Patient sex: F
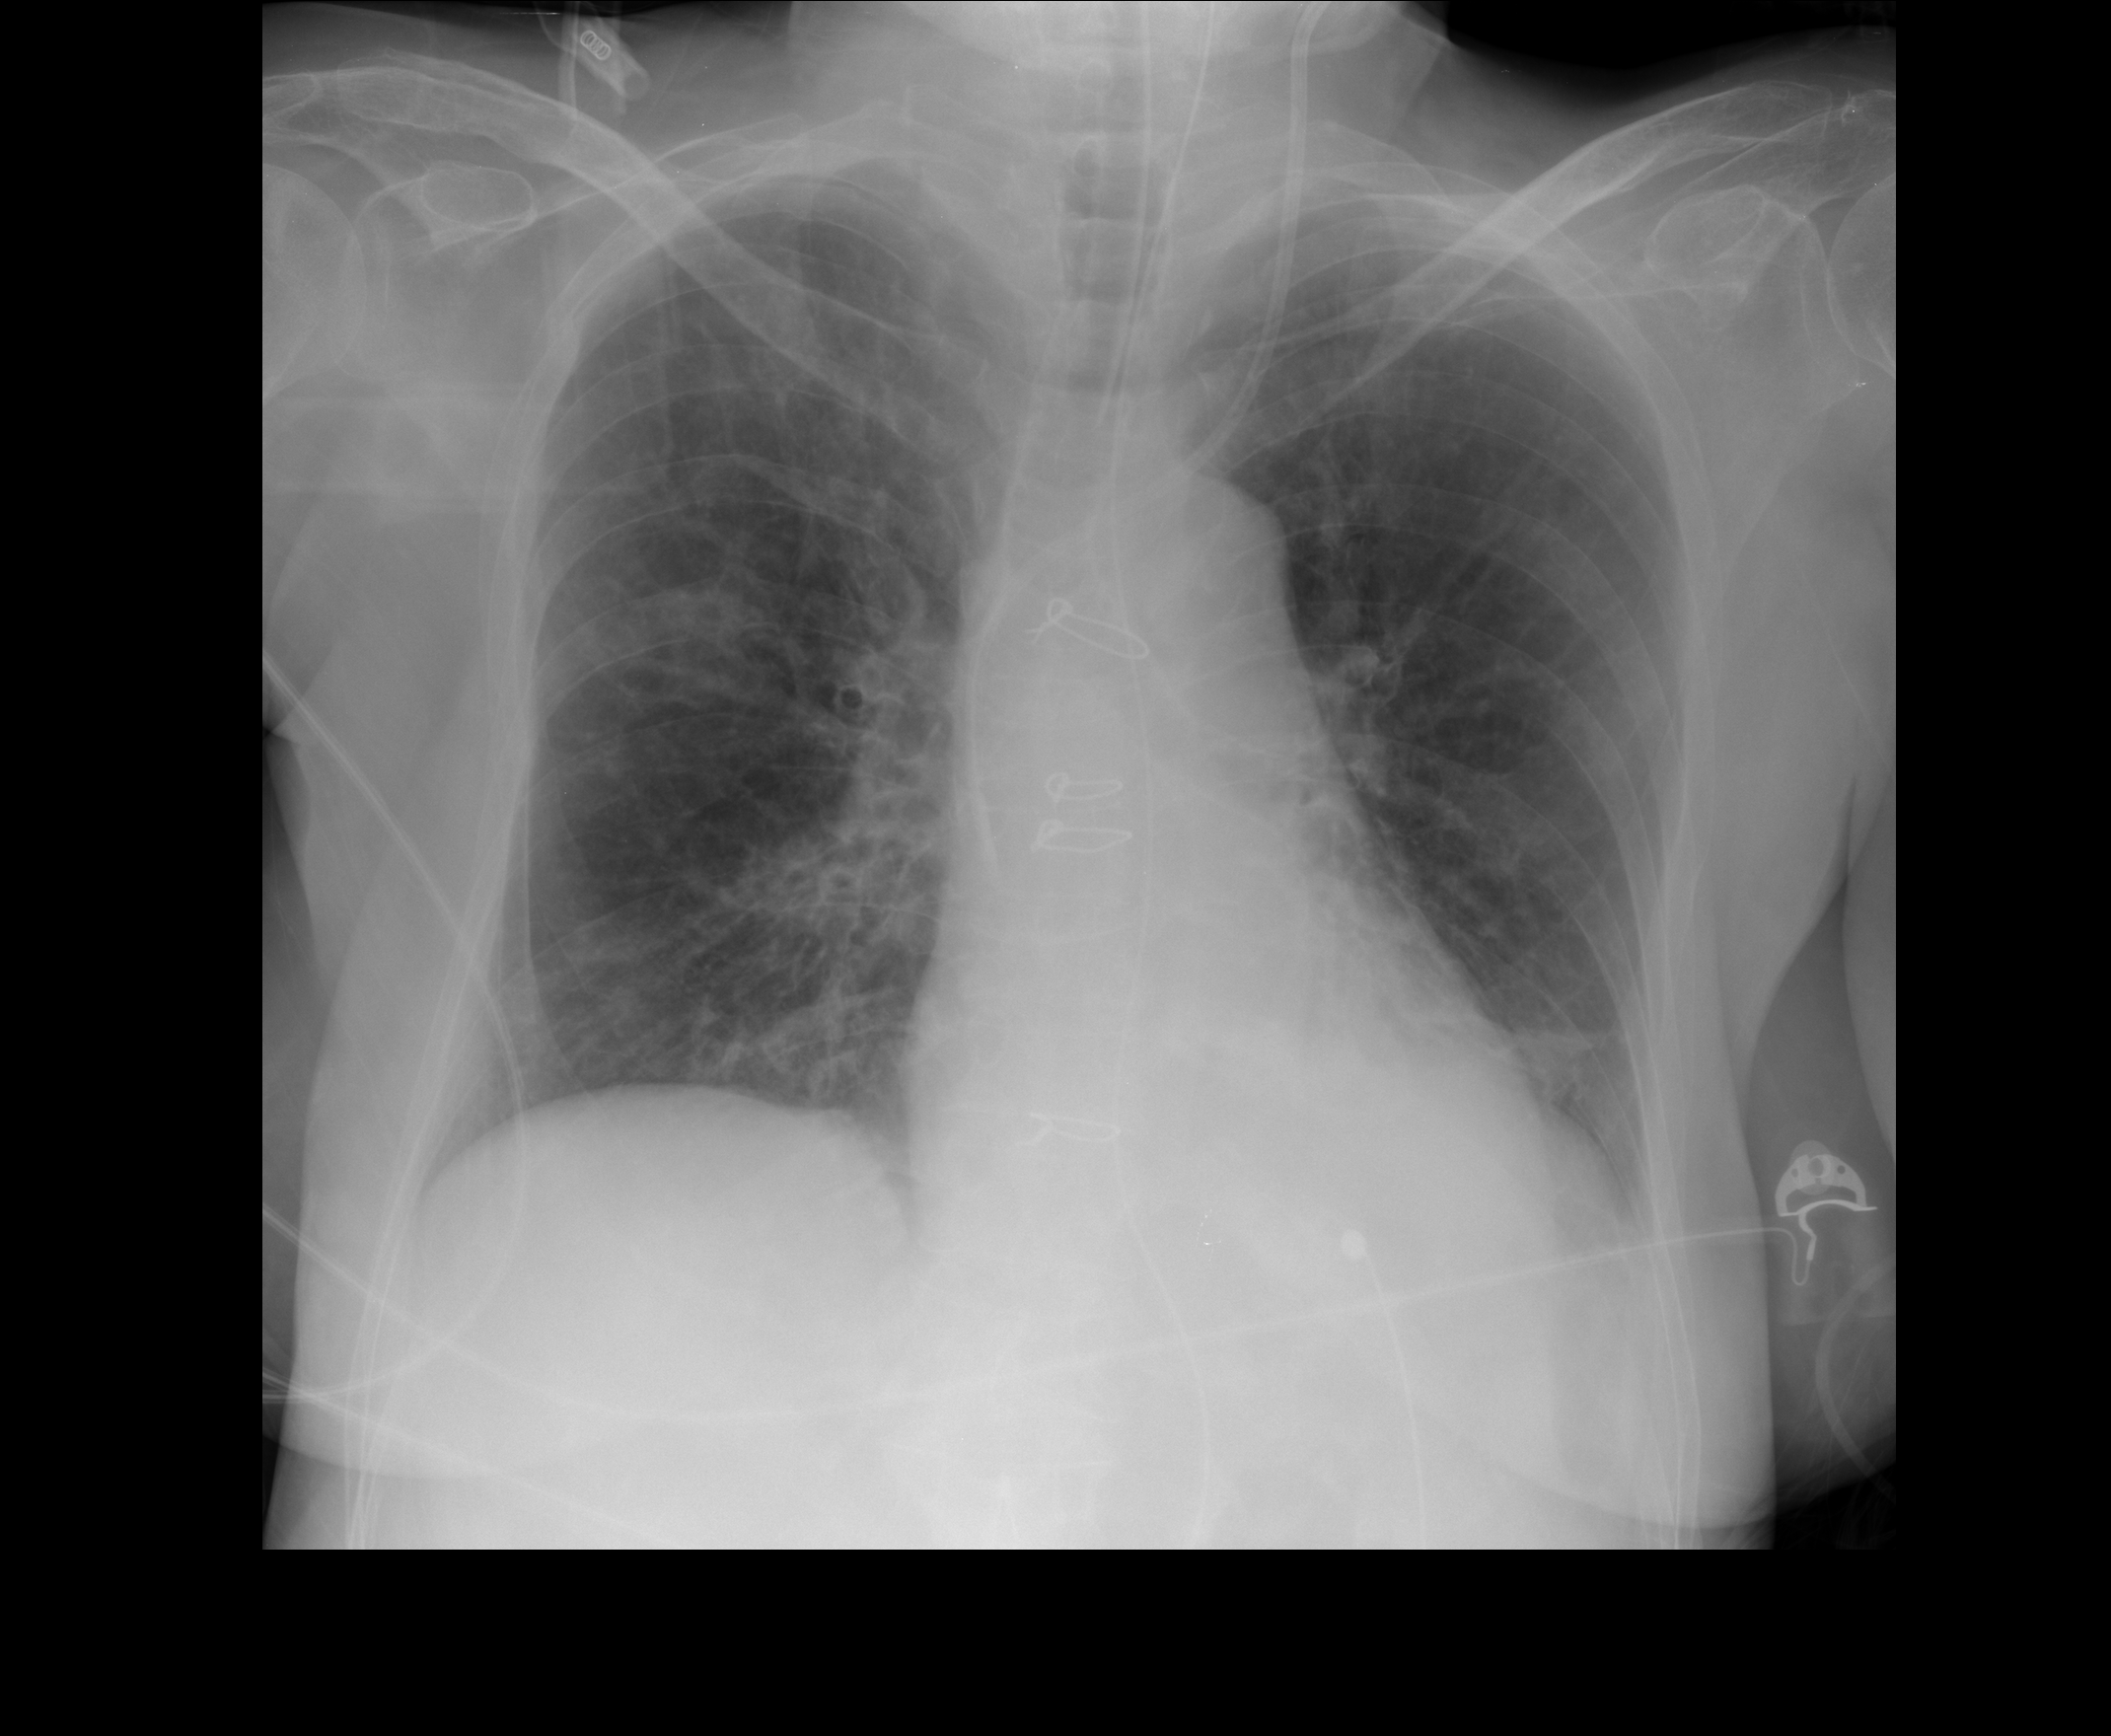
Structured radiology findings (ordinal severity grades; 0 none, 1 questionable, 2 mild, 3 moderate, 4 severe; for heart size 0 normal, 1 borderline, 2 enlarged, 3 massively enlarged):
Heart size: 1
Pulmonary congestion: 0
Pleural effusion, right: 0
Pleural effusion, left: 2
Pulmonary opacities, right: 0
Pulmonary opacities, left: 0
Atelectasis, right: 0
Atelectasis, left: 2